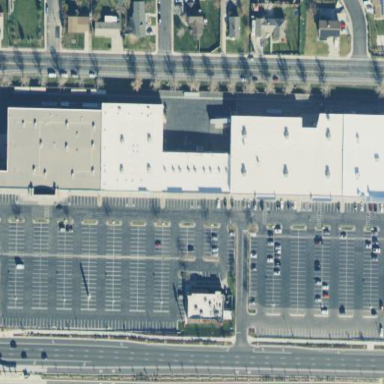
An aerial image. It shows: Retail area.